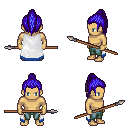
a pixel art fantasy rpg character, male body template, human, tanned skin, white trimmed cape, teal pants, blue long topknot hairstyle, bracelets, spear, four views (front, back, left, right), 2x2 character sprite sheet, small pixel art, hard edges, no anti-aliasing